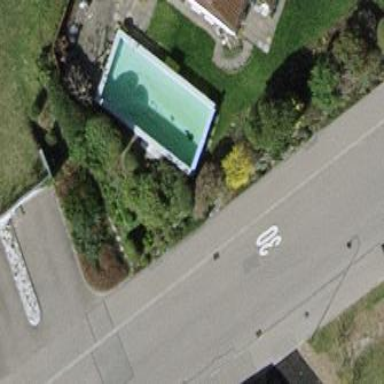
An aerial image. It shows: Swimming pool located in leisure land.